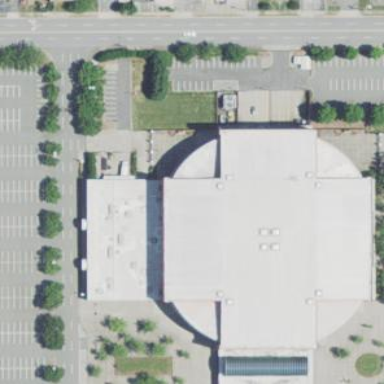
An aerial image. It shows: Stadium building with basketball court.